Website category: jobs
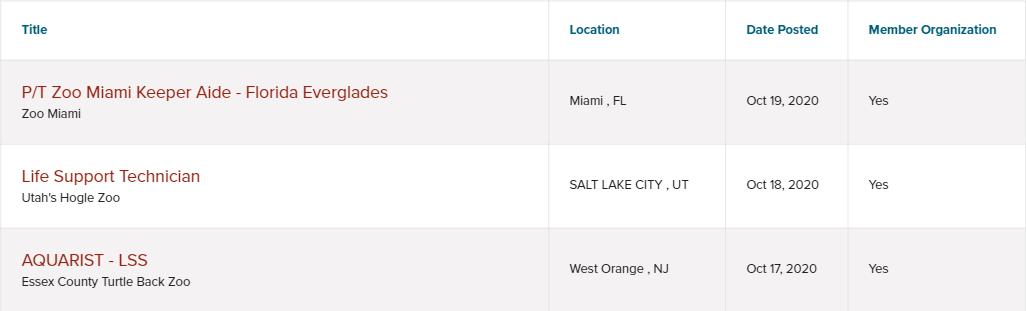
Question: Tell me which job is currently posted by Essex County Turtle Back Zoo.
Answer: AQUARIST - LSS

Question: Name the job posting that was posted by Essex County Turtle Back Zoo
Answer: AQUARIST - LSS

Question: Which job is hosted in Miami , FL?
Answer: P/T Zoo Miami Keeper Aide - Florida Everglades

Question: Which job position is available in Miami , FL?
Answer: P/T Zoo Miami Keeper Aide - Florida Everglades

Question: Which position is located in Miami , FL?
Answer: P/T Zoo Miami Keeper Aide - Florida Everglades

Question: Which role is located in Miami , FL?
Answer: P/T Zoo Miami Keeper Aide - Florida Everglades

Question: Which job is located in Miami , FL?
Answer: P/T Zoo Miami Keeper Aide - Florida Everglades

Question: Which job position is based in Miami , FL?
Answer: P/T Zoo Miami Keeper Aide - Florida Everglades

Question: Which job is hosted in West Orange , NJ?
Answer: AQUARIST - LSS

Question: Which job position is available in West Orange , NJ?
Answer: AQUARIST - LSS

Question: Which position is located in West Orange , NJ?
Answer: AQUARIST - LSS

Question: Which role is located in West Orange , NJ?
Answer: AQUARIST - LSS

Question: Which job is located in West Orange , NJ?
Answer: AQUARIST - LSS

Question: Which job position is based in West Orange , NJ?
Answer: AQUARIST - LSS

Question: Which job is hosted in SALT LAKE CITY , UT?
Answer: Life Support Technician

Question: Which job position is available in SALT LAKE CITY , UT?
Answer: Life Support Technician

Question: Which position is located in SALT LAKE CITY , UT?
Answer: Life Support Technician

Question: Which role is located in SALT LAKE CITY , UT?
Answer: Life Support Technician

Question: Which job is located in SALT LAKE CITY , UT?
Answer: Life Support Technician

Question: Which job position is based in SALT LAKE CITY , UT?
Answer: Life Support Technician